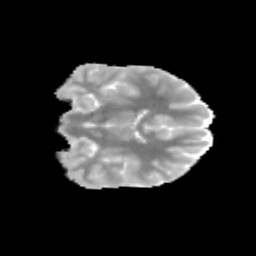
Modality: MD
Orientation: coronal
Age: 10
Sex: male
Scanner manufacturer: siemens
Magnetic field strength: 3 T
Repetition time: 3.8 s
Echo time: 0.07 s